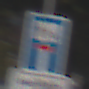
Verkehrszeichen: SackgasseRadverkehrFussgaengerDurchlaessig
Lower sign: HinweisGeaenderteVorfahrtVerkehrsfuehrungVerkehrsregelung3
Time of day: MorningAfternoon
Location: Outdoor (Special)
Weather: Clear
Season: Winter
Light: Natural